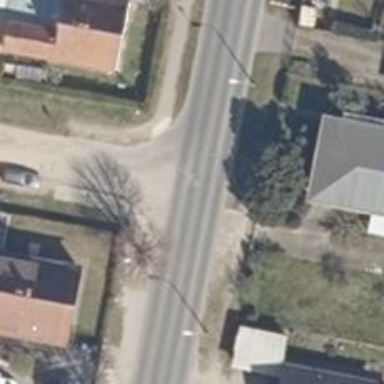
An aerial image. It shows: Residential road with asphalt surface. There is sidewalk on the left side.